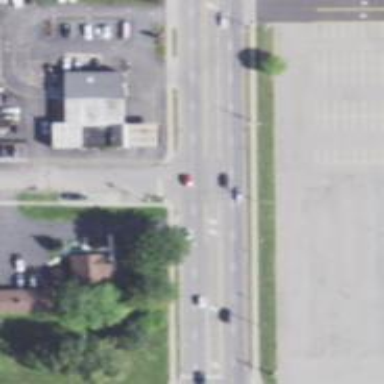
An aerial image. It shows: Stop road.